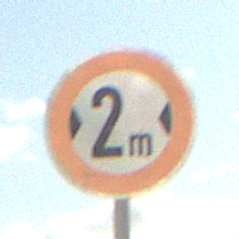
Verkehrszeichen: TatsaechlicheBreite2
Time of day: Midday
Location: Outdoor (Beach)
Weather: PartlyCloudy
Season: NotSpecified
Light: Natural